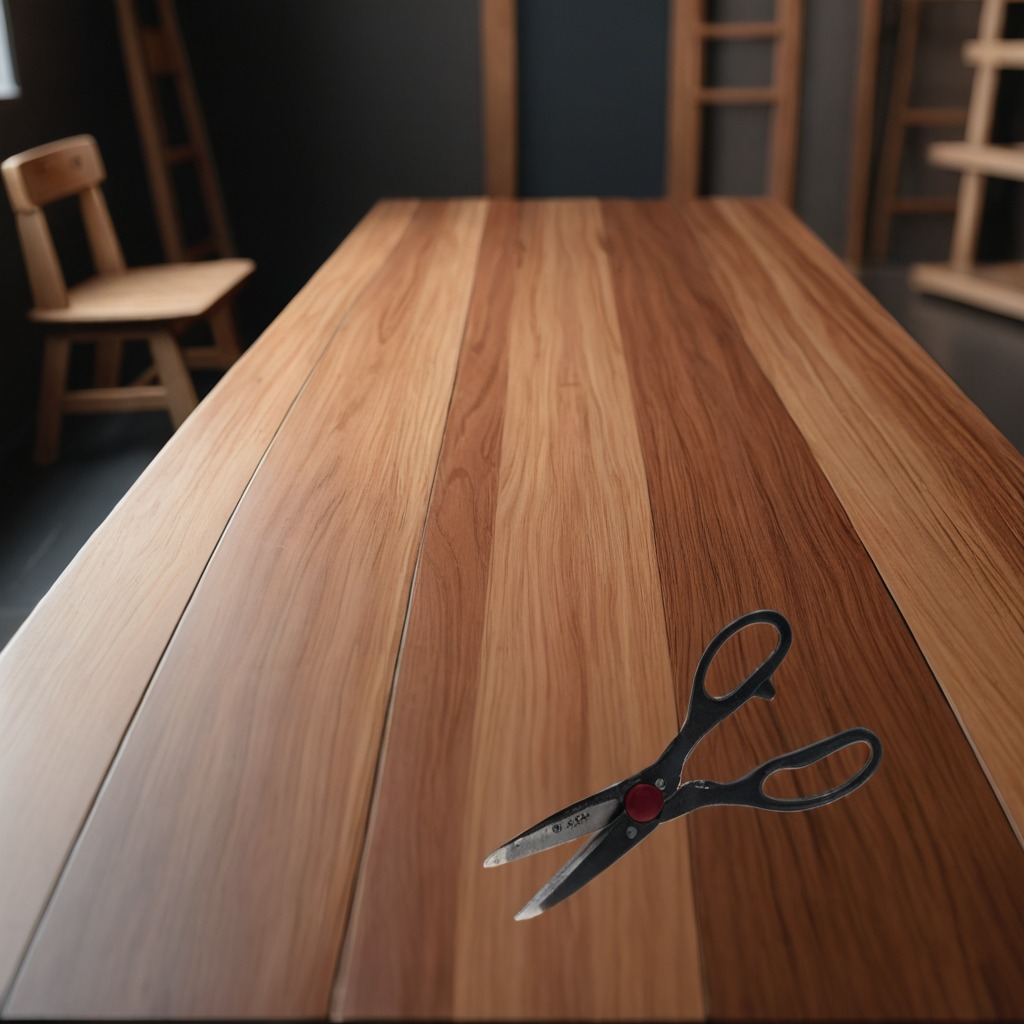
A scissor is lying on the wooden table.